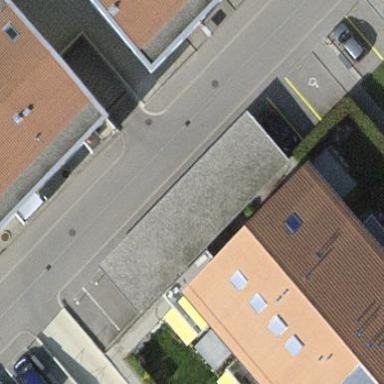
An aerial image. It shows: Carport structure.